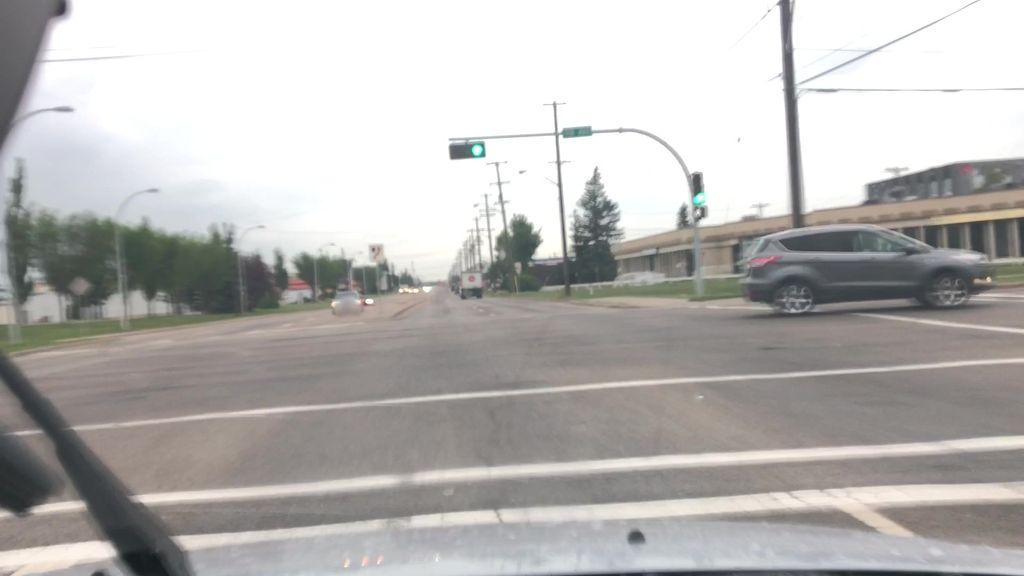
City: edmonton